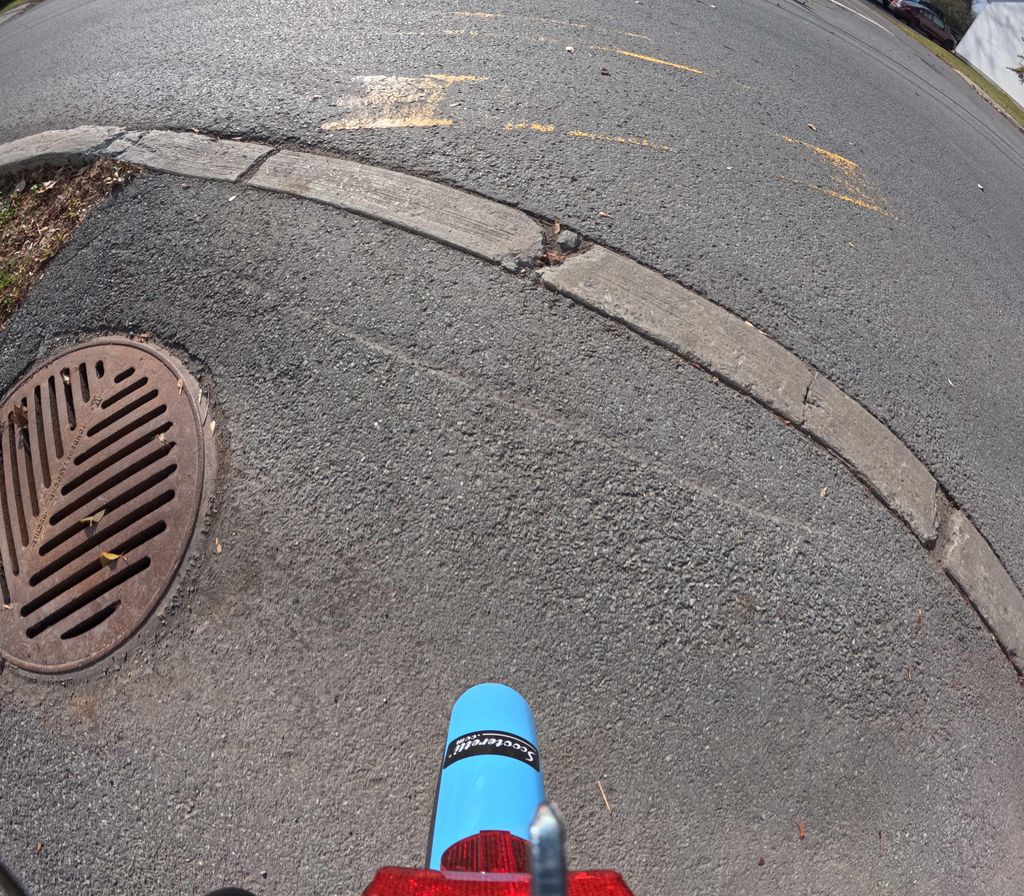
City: ottawa-gatineau